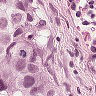
Metastatic tissue present: yes